Question: My code:
'''
@Html.DisplayFor(modelItem => item.nomOuvrage)
<div class="controls">
<input type="text" value="@Html.DisplayFor(modelItem => item.nomOuvrage)" />
</div>
'''
The result:

Have you any idea why?
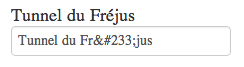
Answer: problem with an html encoded value between "" ?
as 'HtmlHelper.DisplayFor' uses 'MvcHtmlString.Create()'
and <URL>
> Represents an HTML-encoded string that should not be encoded again.
You should just use
'''
@Html.TextBoxFor(m => item.nomOuvrage)
'''